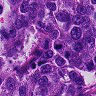
Metastatic tissue present: yes